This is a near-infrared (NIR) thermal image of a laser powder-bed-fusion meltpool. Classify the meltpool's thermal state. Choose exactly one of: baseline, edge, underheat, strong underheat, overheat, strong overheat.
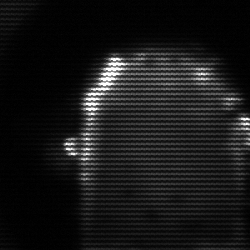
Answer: baseline